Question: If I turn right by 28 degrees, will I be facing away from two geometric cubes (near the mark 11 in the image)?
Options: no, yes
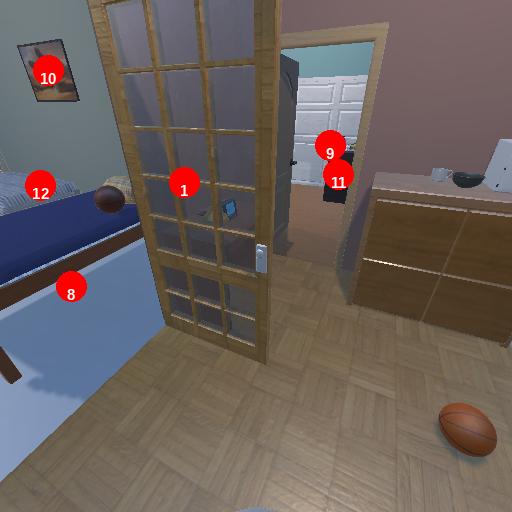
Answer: no